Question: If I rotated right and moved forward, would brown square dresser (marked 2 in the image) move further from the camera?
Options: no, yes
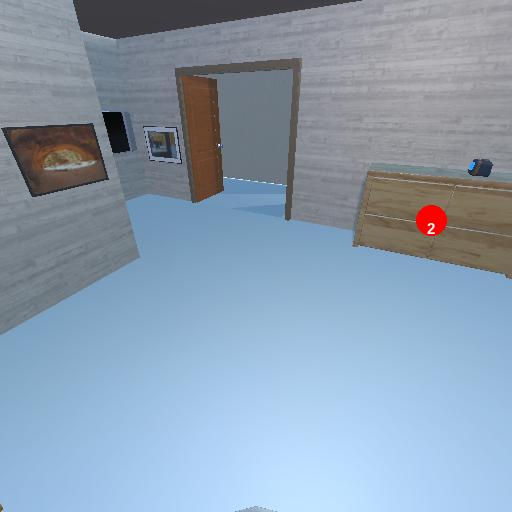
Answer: no